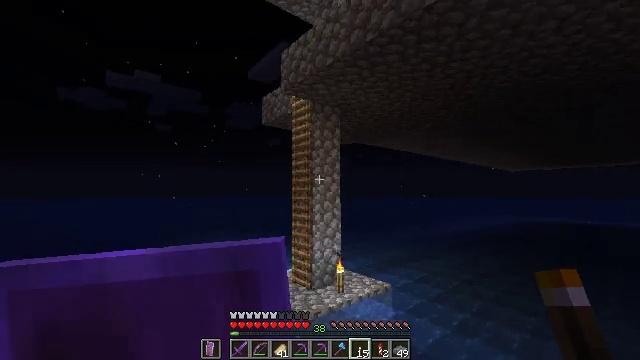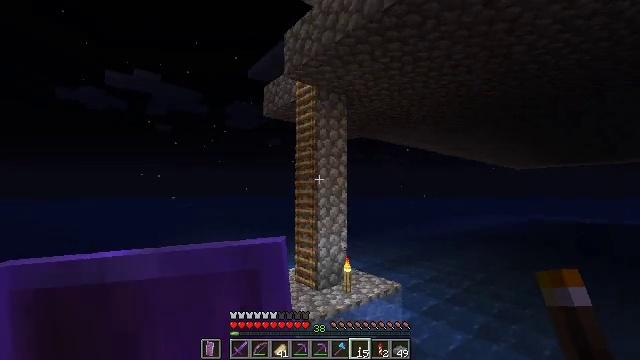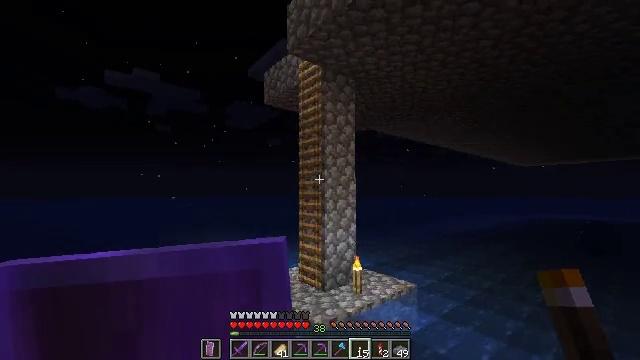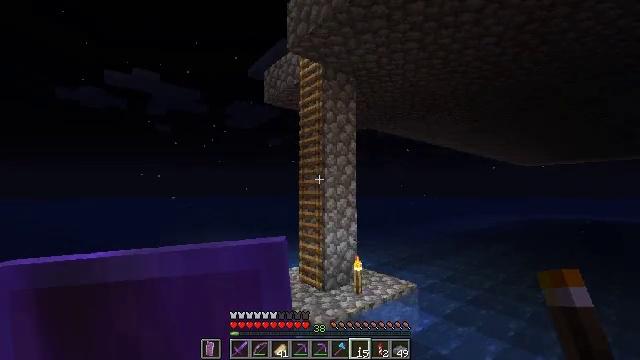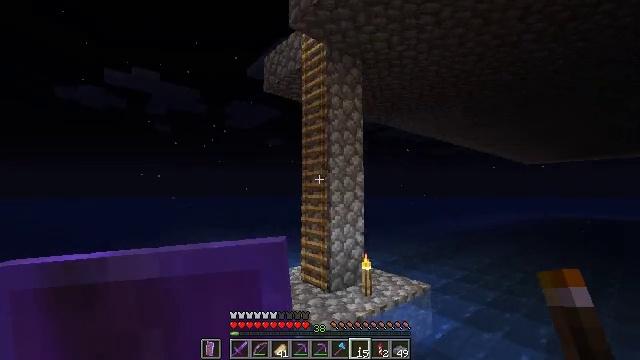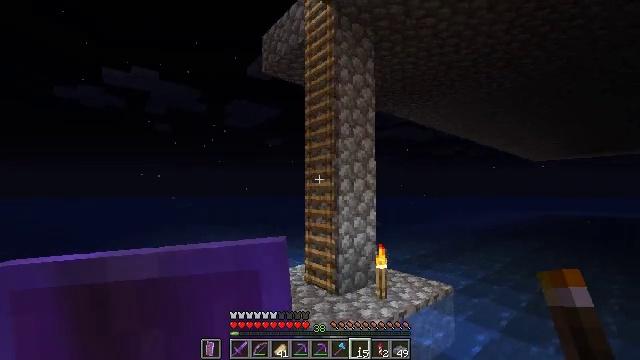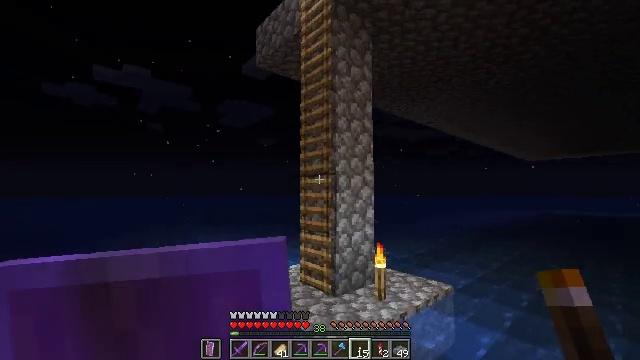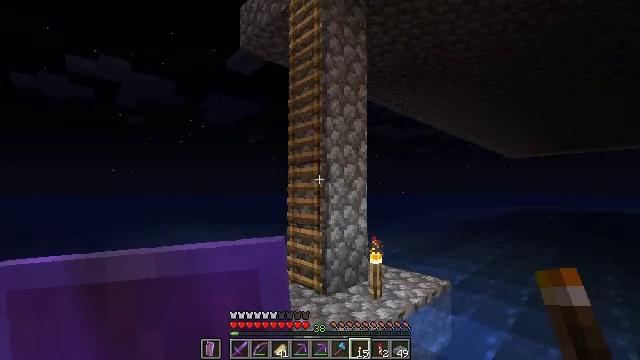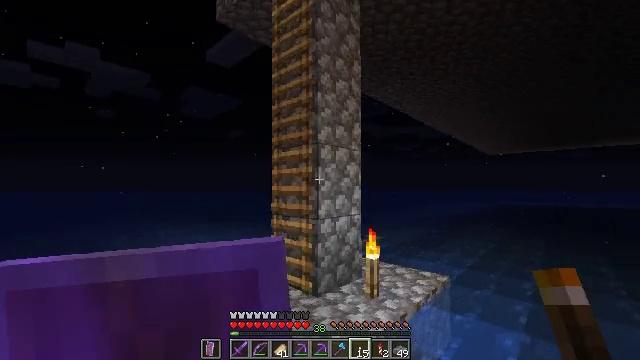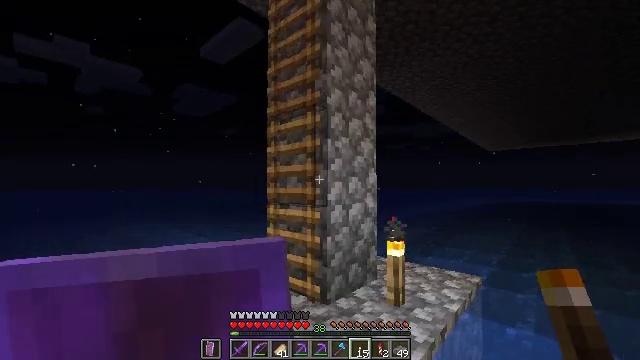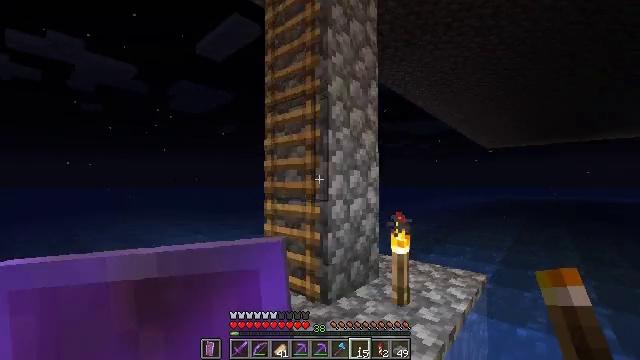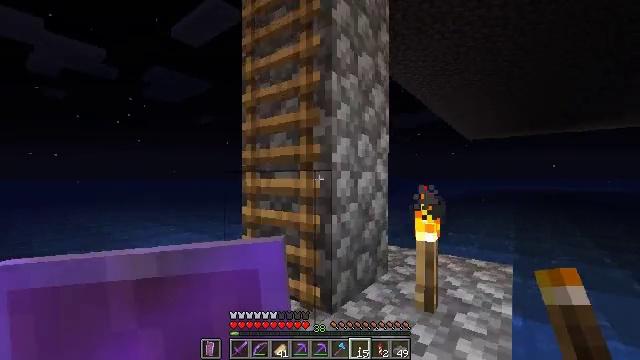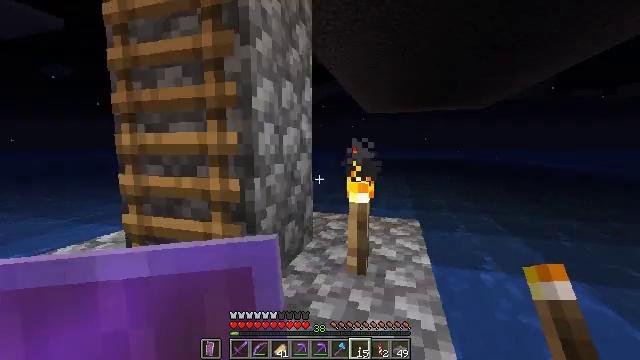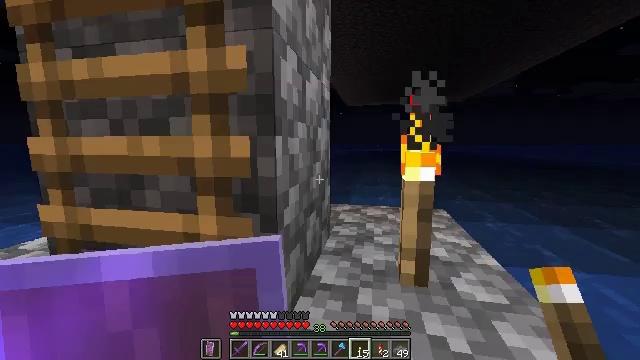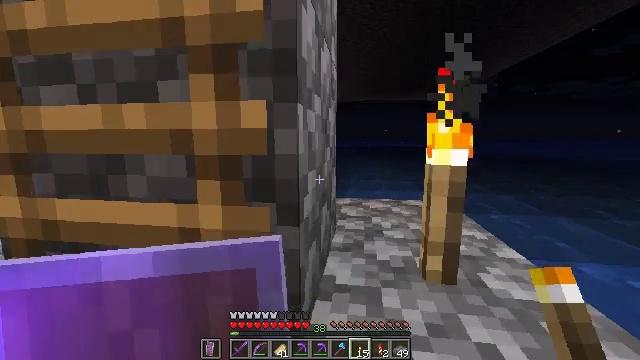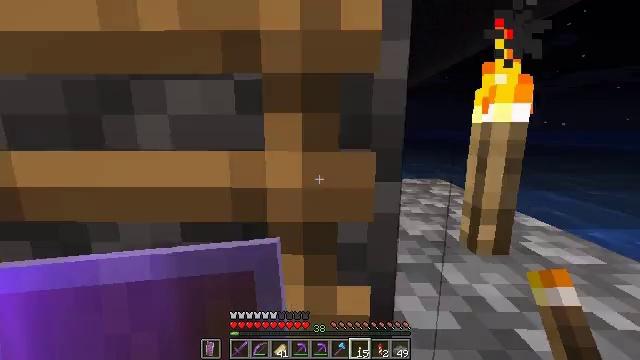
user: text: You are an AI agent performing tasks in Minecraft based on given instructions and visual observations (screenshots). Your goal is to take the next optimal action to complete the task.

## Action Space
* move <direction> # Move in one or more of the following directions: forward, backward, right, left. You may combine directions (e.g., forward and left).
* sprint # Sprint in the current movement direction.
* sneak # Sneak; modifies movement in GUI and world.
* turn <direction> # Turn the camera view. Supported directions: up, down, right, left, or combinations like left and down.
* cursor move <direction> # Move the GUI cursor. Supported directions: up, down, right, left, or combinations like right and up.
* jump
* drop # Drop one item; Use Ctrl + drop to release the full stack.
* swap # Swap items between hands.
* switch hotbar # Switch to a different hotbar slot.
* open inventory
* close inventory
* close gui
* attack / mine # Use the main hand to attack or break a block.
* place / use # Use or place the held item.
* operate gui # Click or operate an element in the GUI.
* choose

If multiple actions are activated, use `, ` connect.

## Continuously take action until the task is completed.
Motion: motion action
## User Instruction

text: Hold left click to mine the cobblestone wall.
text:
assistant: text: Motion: no_op
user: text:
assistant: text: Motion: no_op
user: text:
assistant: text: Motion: no_op
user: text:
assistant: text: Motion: no_op
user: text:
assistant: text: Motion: no_op
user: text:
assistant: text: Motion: turn right
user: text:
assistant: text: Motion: turn right
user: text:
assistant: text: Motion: turn right
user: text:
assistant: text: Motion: turn right
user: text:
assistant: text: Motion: no_op
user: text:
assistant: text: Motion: turn right and down
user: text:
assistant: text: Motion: turn right and down
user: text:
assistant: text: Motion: turn right and down
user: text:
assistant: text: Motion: turn right
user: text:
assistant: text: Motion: turn right and down
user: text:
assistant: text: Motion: turn right and down
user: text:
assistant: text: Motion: turn right
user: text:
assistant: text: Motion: move right
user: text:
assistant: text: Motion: move right
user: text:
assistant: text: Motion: move right
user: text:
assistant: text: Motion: move right
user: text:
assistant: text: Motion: move right
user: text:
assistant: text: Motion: move right
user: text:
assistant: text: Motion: no_op
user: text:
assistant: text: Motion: no_op
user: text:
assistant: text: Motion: no_op
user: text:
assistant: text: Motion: no_op
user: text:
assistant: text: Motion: no_op
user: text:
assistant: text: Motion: no_op
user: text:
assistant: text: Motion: no_op